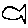
Label: fish